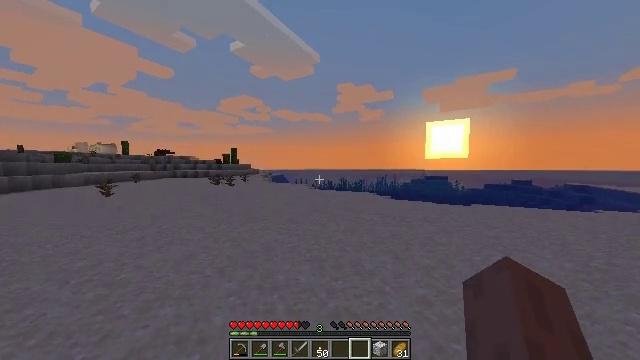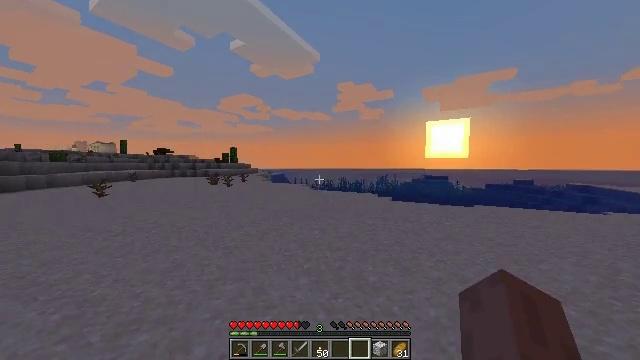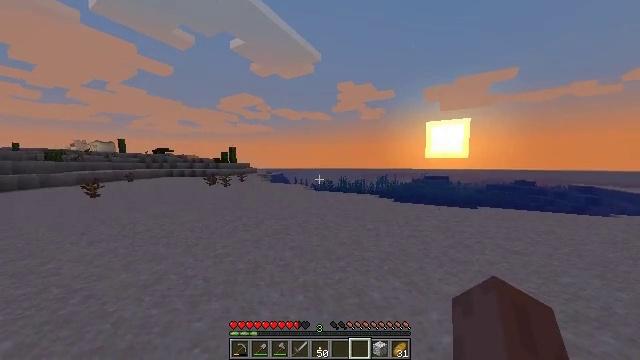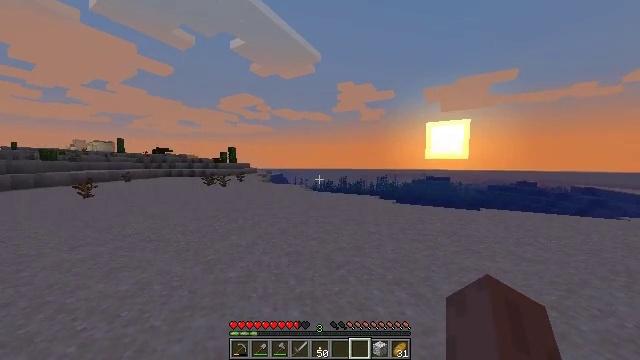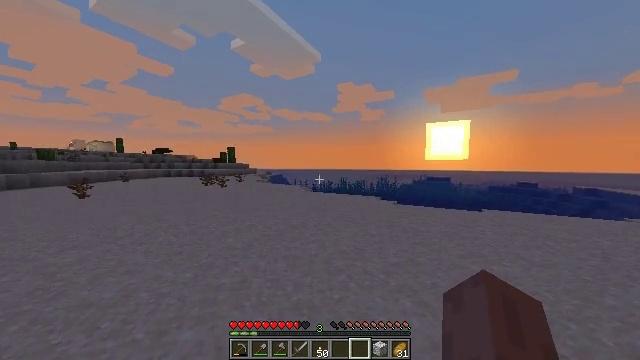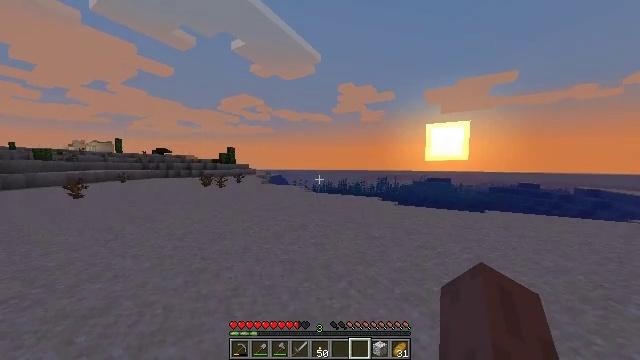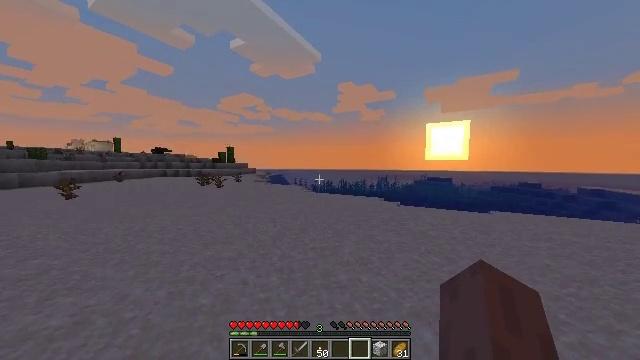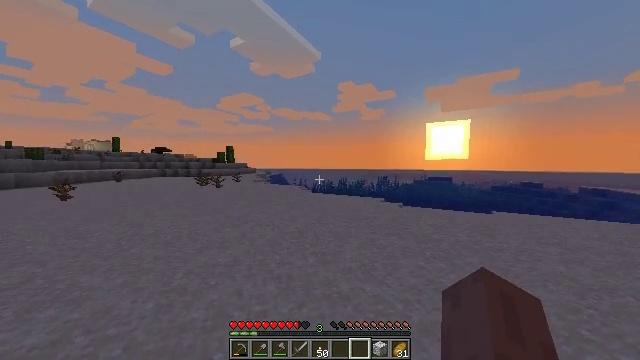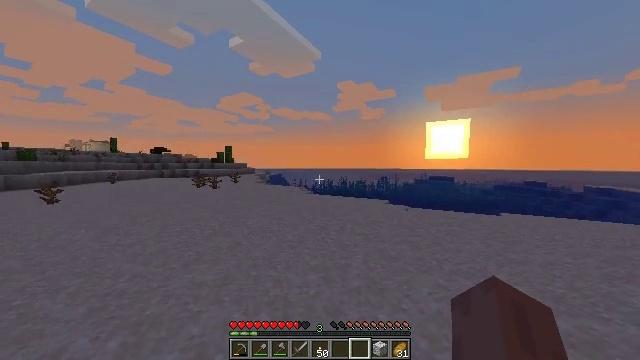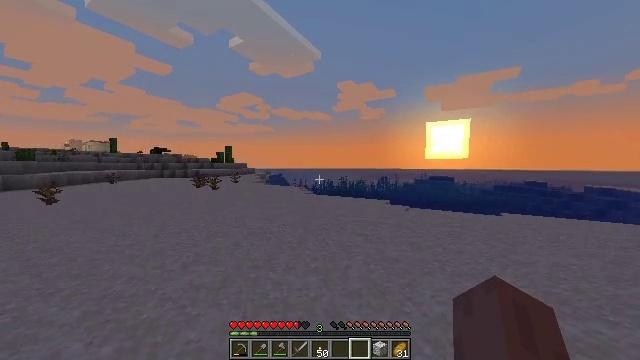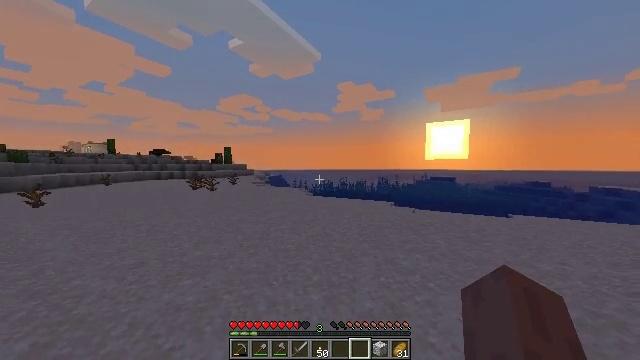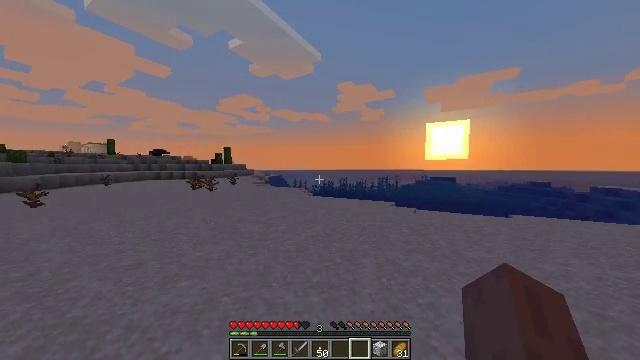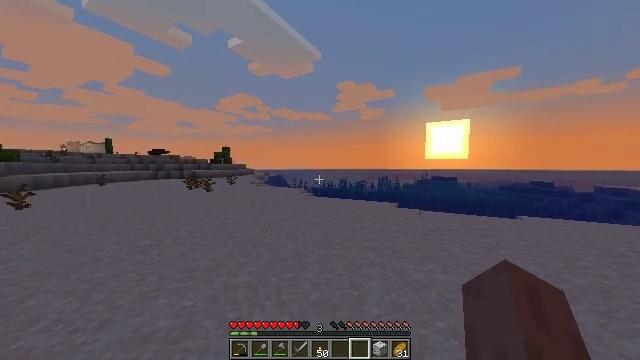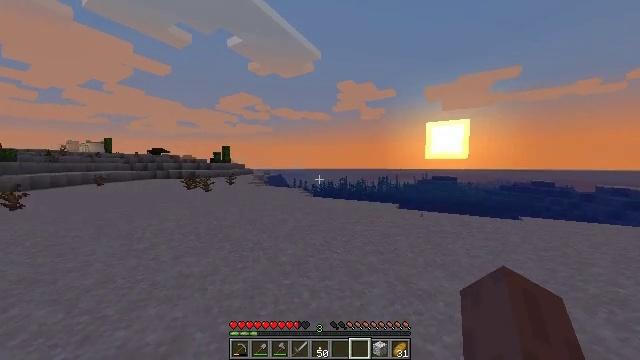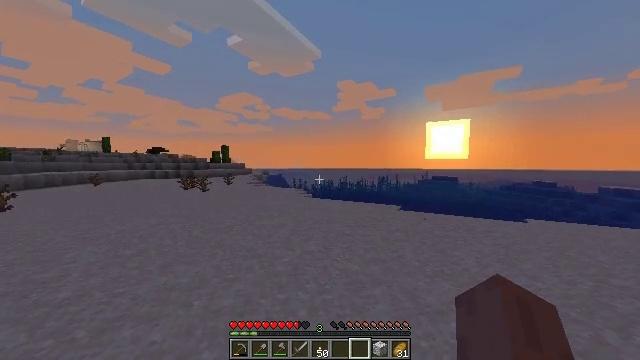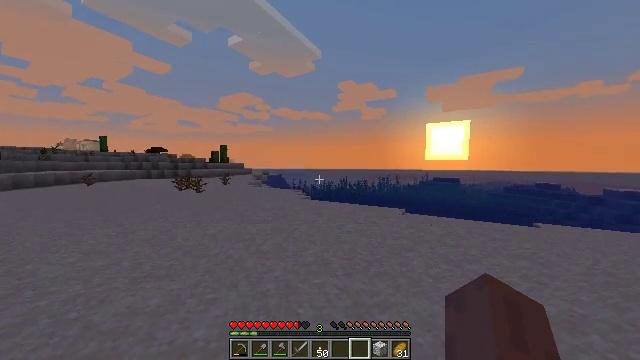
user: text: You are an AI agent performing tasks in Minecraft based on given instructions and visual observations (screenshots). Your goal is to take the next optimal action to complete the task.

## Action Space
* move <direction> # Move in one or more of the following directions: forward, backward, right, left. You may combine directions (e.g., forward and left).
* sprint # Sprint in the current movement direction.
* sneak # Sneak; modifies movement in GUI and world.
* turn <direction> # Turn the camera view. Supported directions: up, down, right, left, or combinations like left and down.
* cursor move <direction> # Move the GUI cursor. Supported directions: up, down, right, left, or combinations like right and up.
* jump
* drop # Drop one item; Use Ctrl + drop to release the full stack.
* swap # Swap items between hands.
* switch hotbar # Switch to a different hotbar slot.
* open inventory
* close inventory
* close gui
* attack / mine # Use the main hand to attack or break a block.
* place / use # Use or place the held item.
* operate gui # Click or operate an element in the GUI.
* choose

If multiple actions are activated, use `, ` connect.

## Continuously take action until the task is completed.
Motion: motion action
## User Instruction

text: Get the jungle button back into inventory.
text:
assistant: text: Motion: move forward, sprint
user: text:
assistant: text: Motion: move forward, sprint
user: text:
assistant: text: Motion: move forward, sprint
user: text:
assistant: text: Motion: move forward, sprint
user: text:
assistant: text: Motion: move forward, sprint
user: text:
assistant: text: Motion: move forward, sprint
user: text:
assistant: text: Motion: move forward, sprint
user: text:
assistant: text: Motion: move forward, sprint
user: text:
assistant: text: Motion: move forward, sprint
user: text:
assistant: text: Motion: move forward, sprint
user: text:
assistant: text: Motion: move forward, sprint
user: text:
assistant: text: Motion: move forward, sprint
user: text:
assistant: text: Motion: move forward, sprint
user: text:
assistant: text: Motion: move forward, sprint
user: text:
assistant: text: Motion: move forward, sprint
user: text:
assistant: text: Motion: move forward, sprint
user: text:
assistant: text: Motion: move forward, sprint
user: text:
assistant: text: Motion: move forward, sprint
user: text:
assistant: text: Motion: move forward, sprint
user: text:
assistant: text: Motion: move forward, sprint
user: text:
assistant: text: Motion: move forward, sprint
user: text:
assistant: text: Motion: move forward, sprint
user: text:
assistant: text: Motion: move forward, sprint
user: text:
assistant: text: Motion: move forward, sprint
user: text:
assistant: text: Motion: move forward, sprint
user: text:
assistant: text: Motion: move forward, sprint
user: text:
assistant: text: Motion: move forward, sprint
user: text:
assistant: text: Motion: move forward, sprint
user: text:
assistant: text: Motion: move forward, sprint
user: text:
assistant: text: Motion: move forward, sprint